Question: 1. I have an array M with m rows and n columns. The array M is filled with non-zero elements.
2. I also have a vector t with n elements, and a vector omega with m elements.
3. The elements of t correspond to the columns of matrix M.
4. The elements of omega correspond to the rows of matrix M.
Define 'chi' as the multiplication of vector 't' and 'omega'. 'a''a''chi'
Each element of 'chi' is unique (i.e. every element is different).
Using mathematics notation, this can be expressed as 'a(chi)'
Each element of vector 'a' corresponds to an element or elements of 'M'.
Here is a code snippet showing how the vectors 't' and 'omega' are generated. The matrix 'M' is pre-existing.
'''
[m,n] = size(M);
t = linspace(0,5,n);
omega = linspace(0,628,m);
'''

<URL>
The algorithm is not explicitly stated in the reference. I only wish that this algorithm was described in a manner reminiscent of computer science textbooks!
Looking at Figure 11.5, the matrix M is Figure 11.5(a). The goal is to find an algorithm to convert Figure 11.5(a) into 11.5(b).
It appears that the algorithm is a type of integration (averaging, perhaps?) along constant 'chi'.
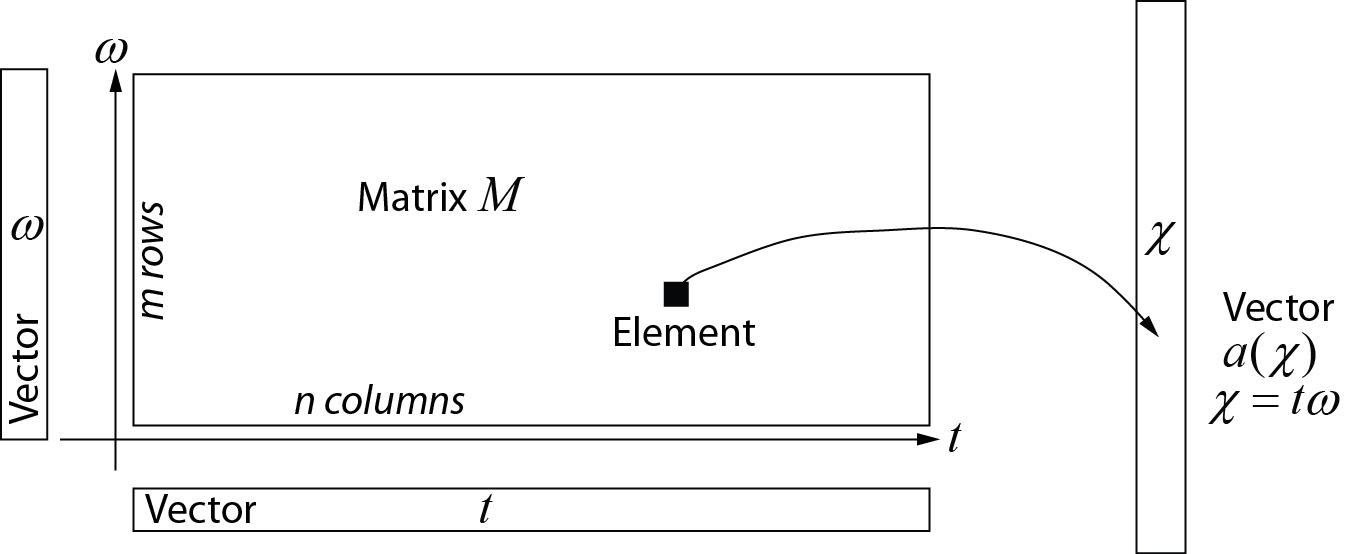
Answer: The basic idea is to use two separate loops. The outer loop is over the 'chi' variable values, whereas the inner loop is over the 'i' variable values. Referring to the above diagram in the original question, the 'i' variable corresponds to the x-axis (time), and the 'j' variable corresponds to the y-axis (frequency). Assuming that the 'chi', 'i', and 'j' variables can take on any real number, <URL> is then used to find an amplitude corresponding to an element in matrix 'M'. The integration is just an averaging over elements of 'M'.
The following code snippet provides an overview of the basic algorithm to express elements of a matrix as a vector using the spectral collapsing from 2D to 1D. I can't find any reference for this, but it is a solution that works for me.
'''
% Amp = amplitude vector corresponding to Figure 11.5(b) in book reference
% M = matrix corresponding to the absolute value of the complex Gabor transform
% matrix in Figure 11.5(a) in book reference
% Nchi = number of chi in chi vector
% prod = product of timestep and frequency step
% dt = time step
% domega = frequency step
% omega_max = maximum angular frequency
% i = time array element along x-axis
% j = frequency array element along y-axis
% current_i = current time array element in loop
% current_j = current frequency array element in loop
% Nchi = number of chi
% Nivar = number of i variables
% ivar = i variable vector
% calculate for chi = 0, which only occurs when
% t = 0 and omega = 0, at i = 1
av0 = mean( M(1,:) );
av1 = mean( M(2:end,1) );
av2 = mean( [av0 av1] );
Amp(1) = av2;
% av_val holds the sum of all values that have been averaged
av_val_sum = 0;
% loop for rest of chi
for ccnt = 2:Nchi % 2:Nchi
av_val_sum = 0; % reset av_val_sum
current_chi = chi( ccnt ); % current value of chi
% loop over i vector
for icnt = 1:Nivar % 1:Nivar
current_i = ivar( icnt );
current_j = (current_chi / (prod * (current_i - 1))) + 1;
current_t = dt * (current_i - 1);
current_omega = domega * (current_j - 1);
% values out of range
if(current_omega > omega_max)
continue;
end
% use bilinear interpolation to find an amplitude
% at current_t and current_omega from matrix M
% f_x_y is the bilinear interpolated amplitude
% Insert bilinear interpolation code here
% add to running sum
av_val_sum = av_val_sum + f_x_y;
end % icnt loop
% compute the average over all i
av = av_val_sum / Nivar;
% assign the average to Amp
Amp(ccnt) = av;
end % ccnt loop
'''